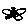
Label: hexagon